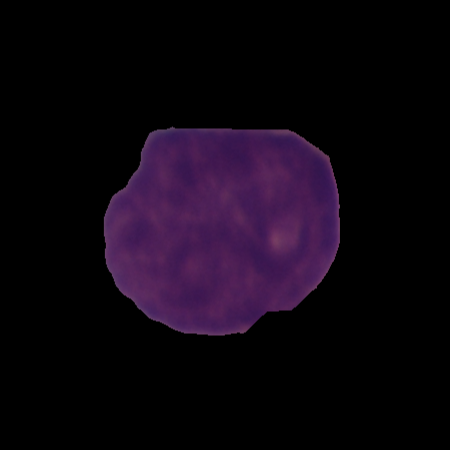
Label: cancer